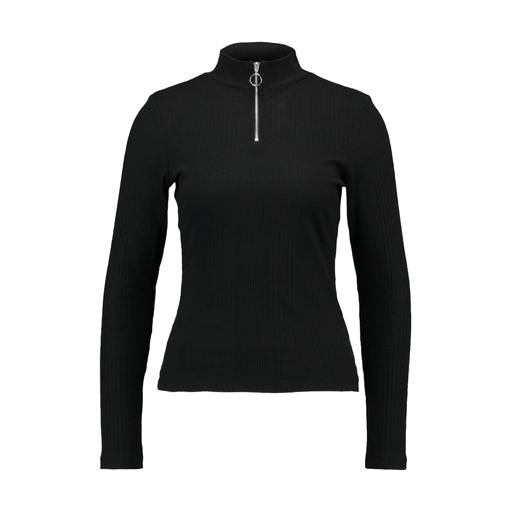
vero moda black high neck blouse, high-neck ribbed-jersey t-shirt, black polo-neck top, white background